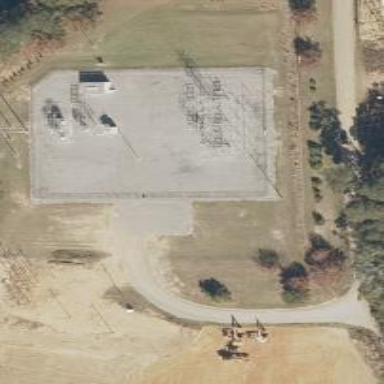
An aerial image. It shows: There is distribution substation enclosed by fence.